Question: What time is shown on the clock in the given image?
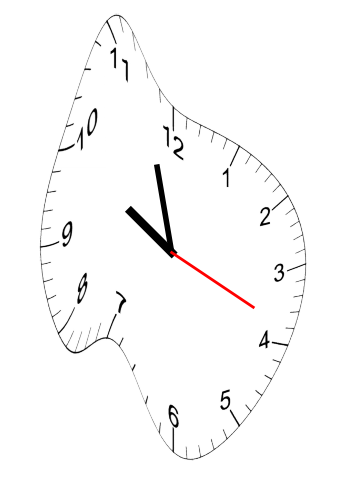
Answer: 09:57:19